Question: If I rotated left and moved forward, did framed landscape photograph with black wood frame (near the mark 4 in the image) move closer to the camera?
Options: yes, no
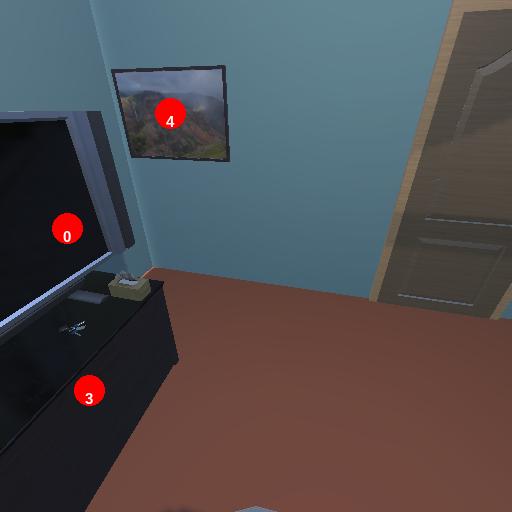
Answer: yes